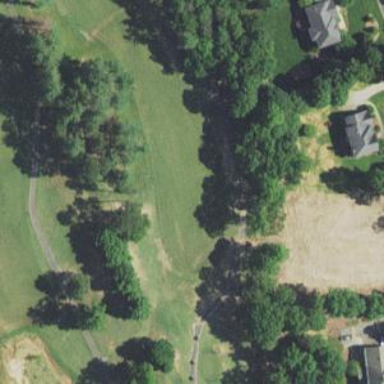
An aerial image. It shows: Golf hole.